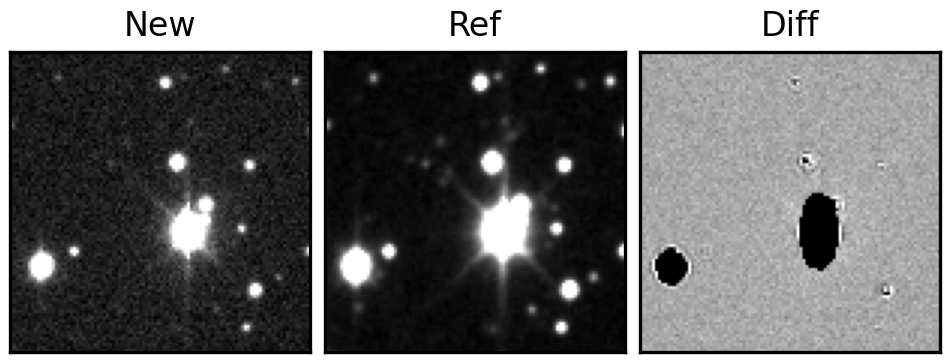
Label: bogus